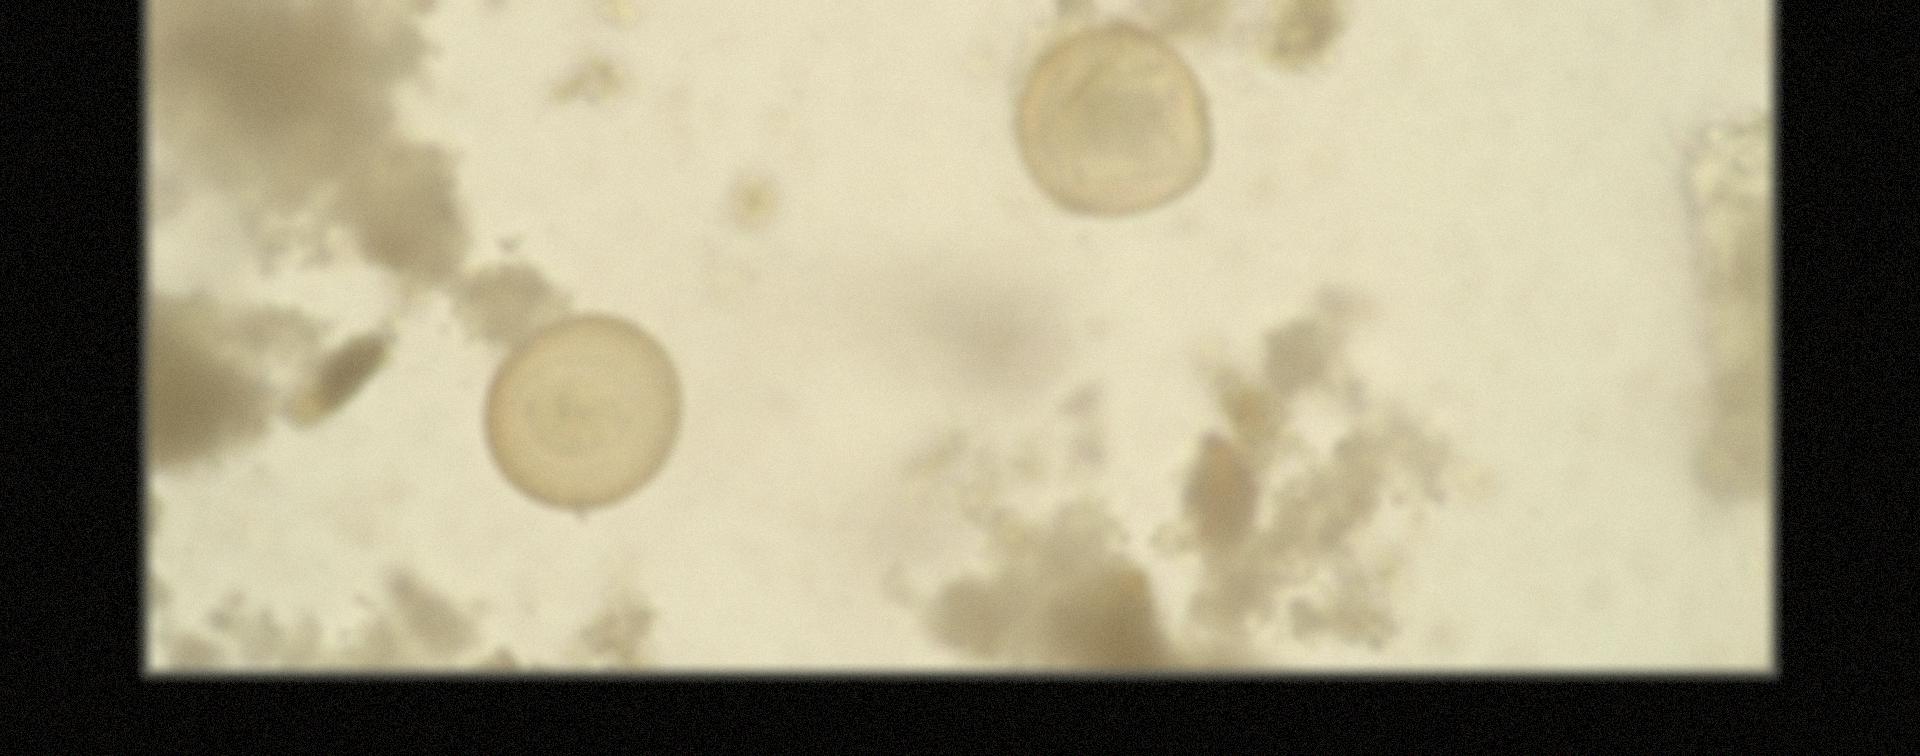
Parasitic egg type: Hymenolepis diminuta